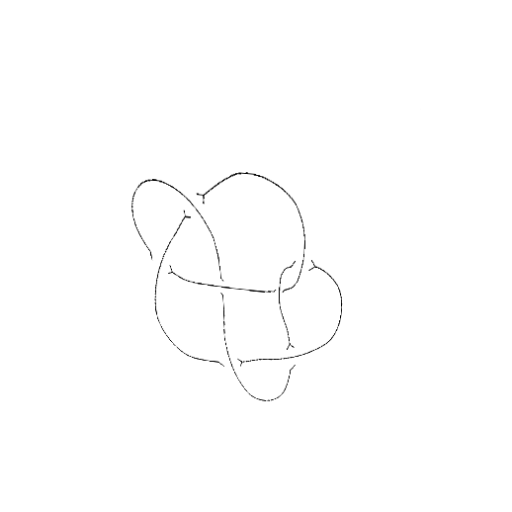
Crossing number: 7